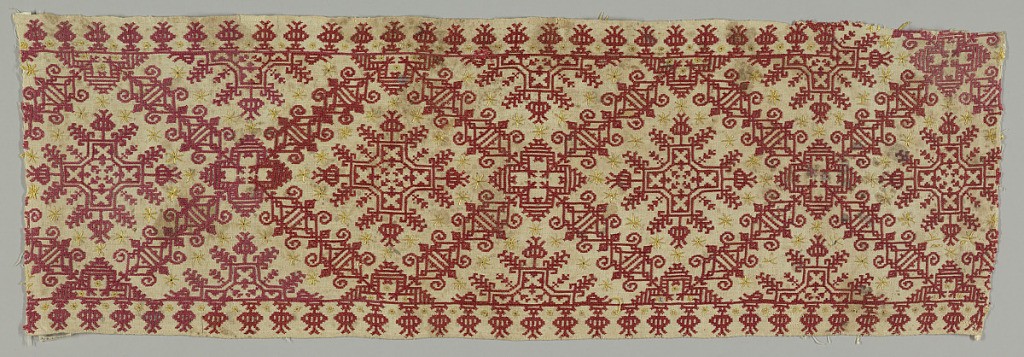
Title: Band
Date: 16th century
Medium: silk, linen Technique: embroidered
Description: Red silk on linen in a pattern of diamond-shaped fields and foliated star motifs.